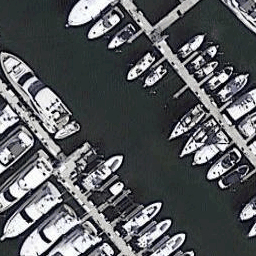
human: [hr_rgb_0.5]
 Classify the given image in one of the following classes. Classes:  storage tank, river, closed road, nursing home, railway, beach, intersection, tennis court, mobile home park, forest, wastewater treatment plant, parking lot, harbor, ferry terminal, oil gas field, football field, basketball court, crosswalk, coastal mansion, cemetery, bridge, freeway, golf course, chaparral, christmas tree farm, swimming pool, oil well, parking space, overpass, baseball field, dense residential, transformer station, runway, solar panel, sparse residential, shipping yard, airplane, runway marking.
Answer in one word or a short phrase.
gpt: harbor